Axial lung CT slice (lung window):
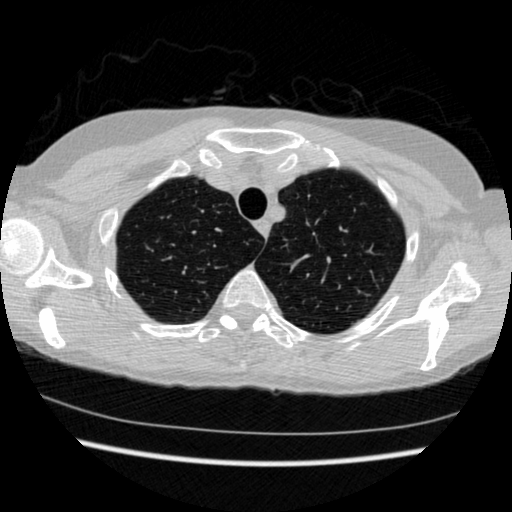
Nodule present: no